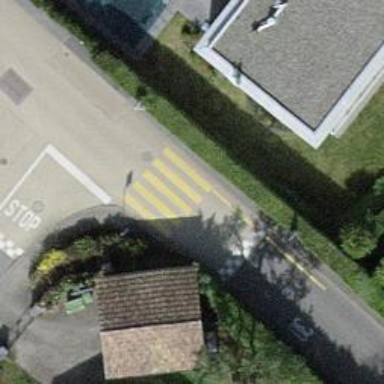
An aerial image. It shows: Marked crossing with zebra stripes on the road.